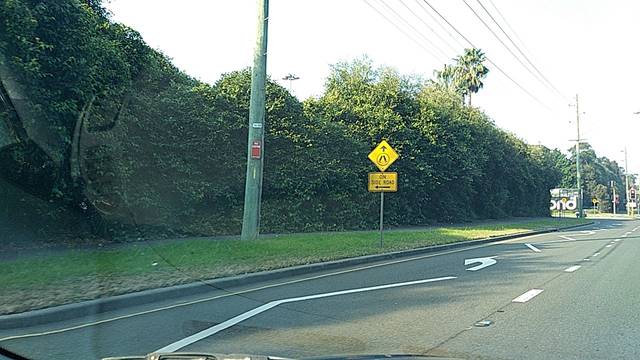
Region: Australia
Coordinates: -34.454, 150.874